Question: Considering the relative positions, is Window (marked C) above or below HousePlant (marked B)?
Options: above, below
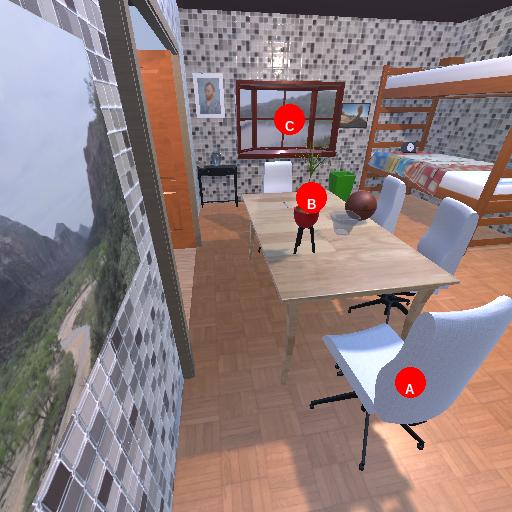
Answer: above